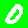
Digit: 0